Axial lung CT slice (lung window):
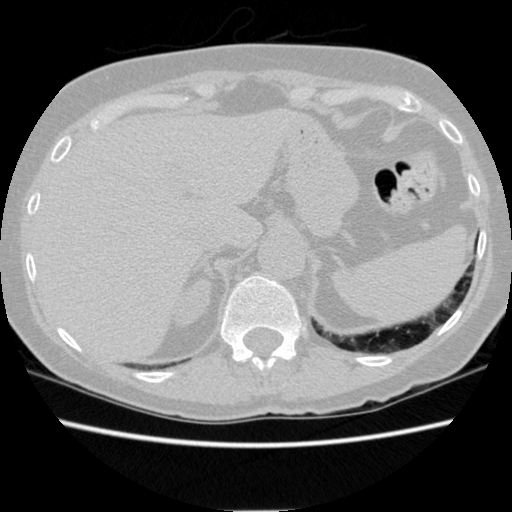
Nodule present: no